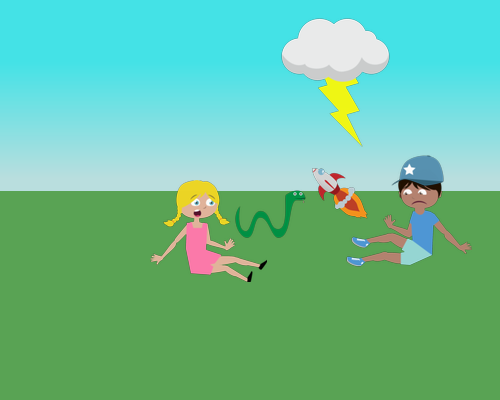
medium boy sitting hand out behind him facing left sad in cap small blue small rocket right above boys right foot and medium bolt cloud at the left girl in same sitting pose shocked face medium snake to left of her